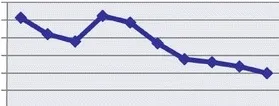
Point of care glucose trend during supervised fast. Our patient's point-of-care glucose monitoring during hospital admission showing a rapid decline to 40 mg/dl 6 h after initiation of fasting at 22:00.
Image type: chart (chart)